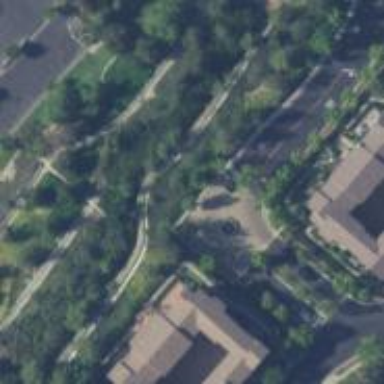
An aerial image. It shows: Roundabout on residential road.